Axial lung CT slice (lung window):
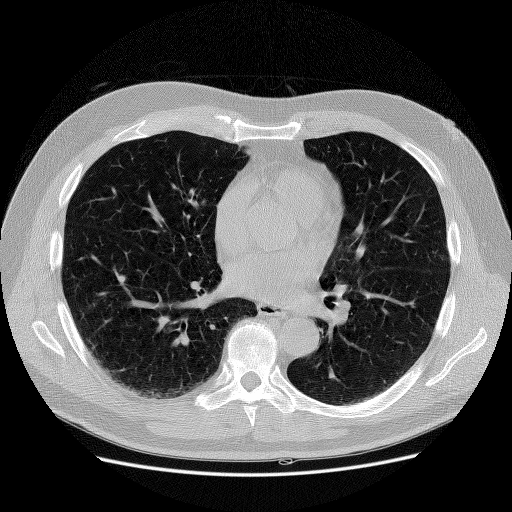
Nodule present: no